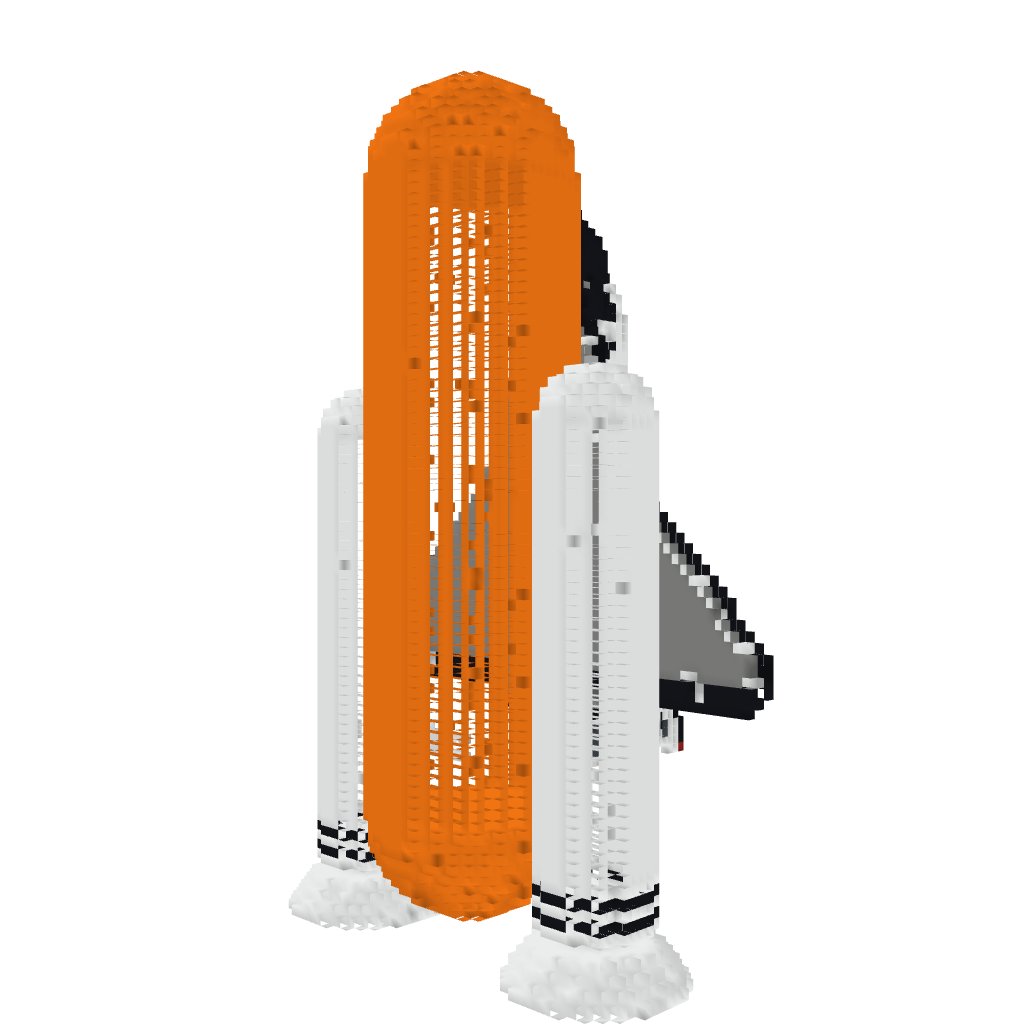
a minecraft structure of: Space Shuttle